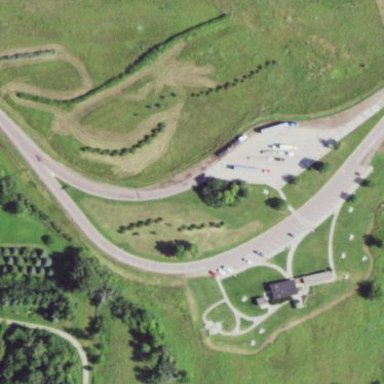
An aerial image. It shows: Rest area on the road.